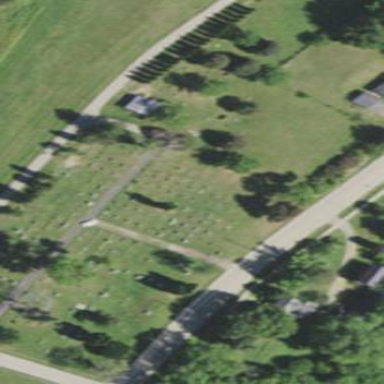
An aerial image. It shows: Cemetery.